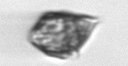
Label: Kryptoperidinium_triquetrum